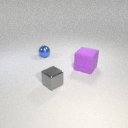
large purple rubber cube to the right of small blue metal sphere